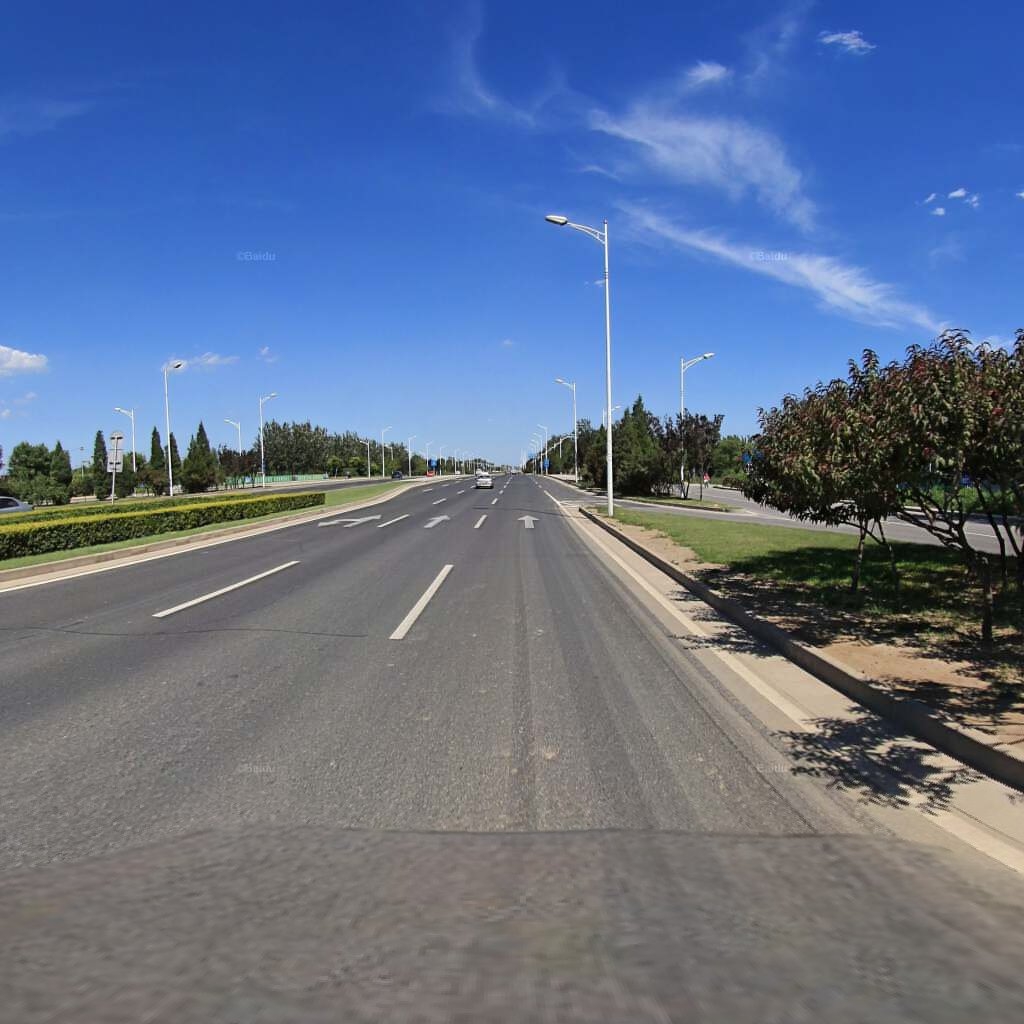
Region: Haidian
Road damage annotations: transverse patch